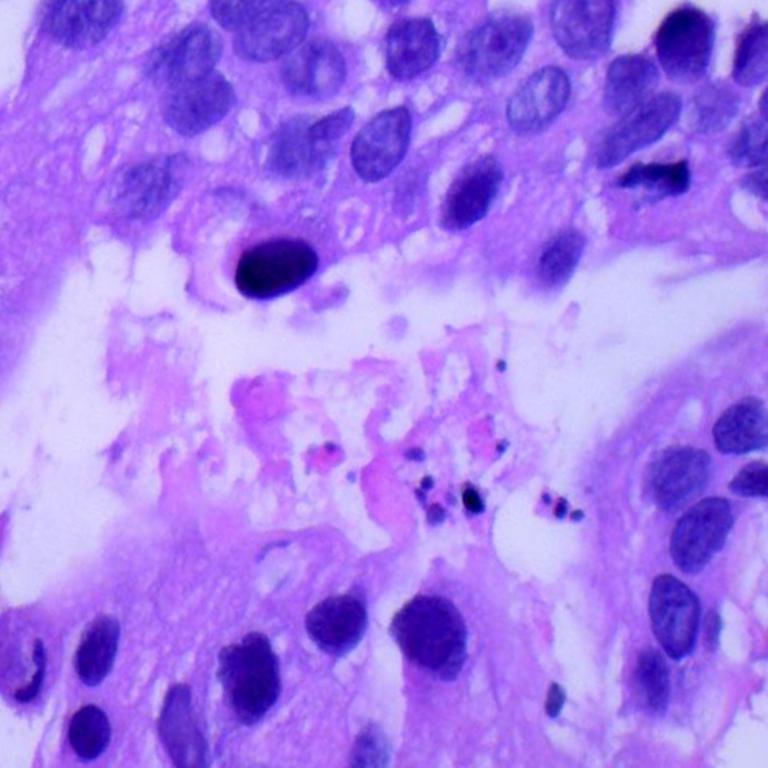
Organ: lung
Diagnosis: adenocarcinomas